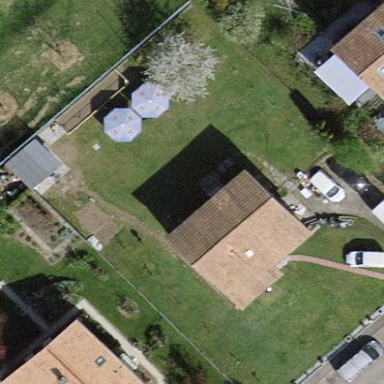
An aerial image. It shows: Garden surrounded by fence.